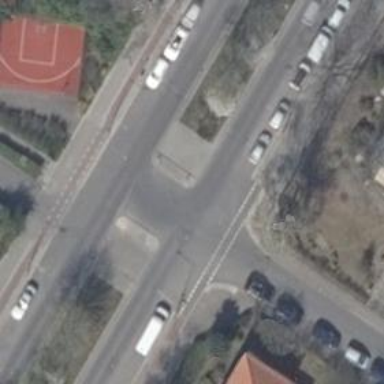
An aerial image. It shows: Unmarked crossing on the road.